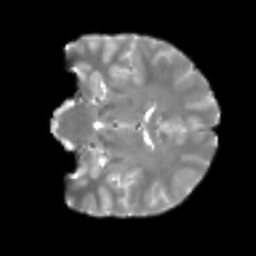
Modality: T2w
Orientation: coronal
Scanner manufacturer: siemens
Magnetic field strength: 3 T
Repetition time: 4 s
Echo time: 0.0594 s